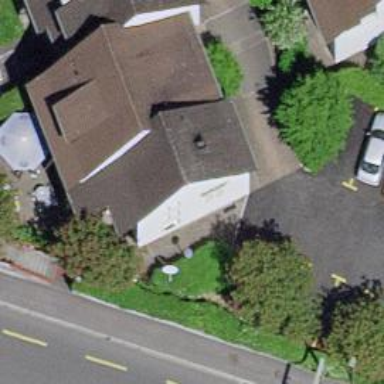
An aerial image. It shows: Restaurant.